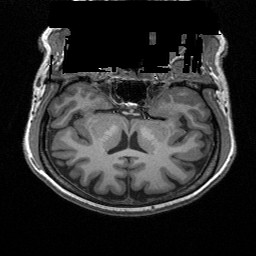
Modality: T1w
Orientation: sagittal